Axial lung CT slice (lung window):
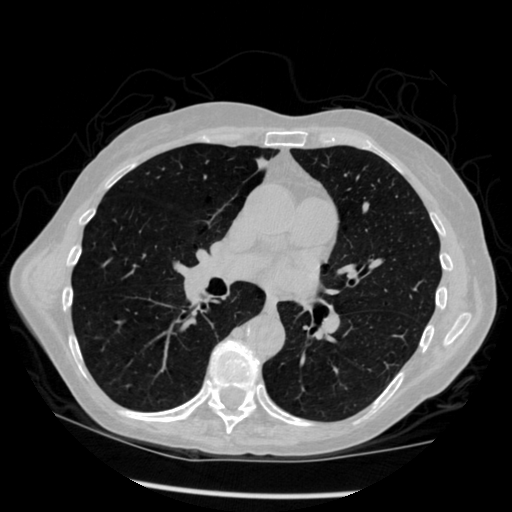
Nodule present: no